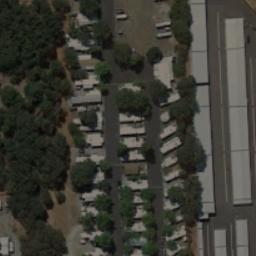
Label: mobile_home_park